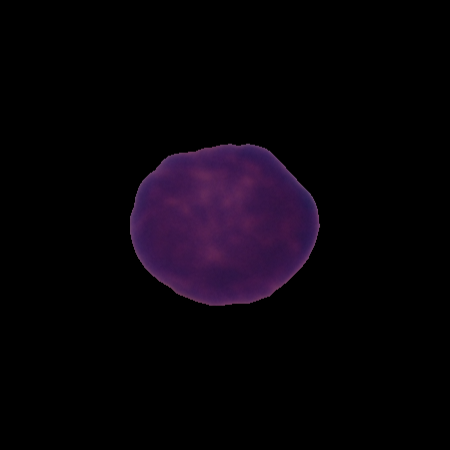
Label: healthy